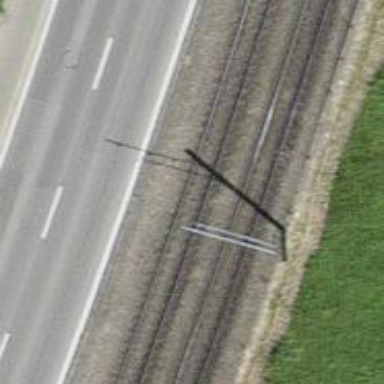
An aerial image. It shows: Tram railway with 1 track and contact lines for electrification.